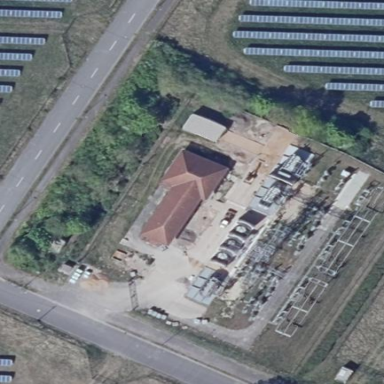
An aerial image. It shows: Outdoor power substation. The substation is at the transmission level. It is surrounded by fence.